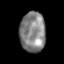
Tissue: prostate
Cell type: Fibroblasts
Senescence score: 0.7844
Nuclear area (px): 1010
Mean DAPI intensity: 131.361